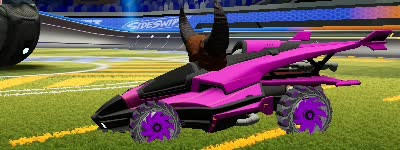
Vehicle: aftershock